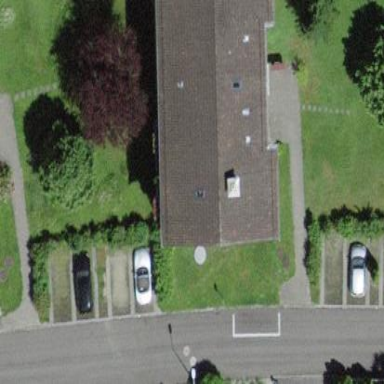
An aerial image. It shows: Gabled apartments building with roof tiles.